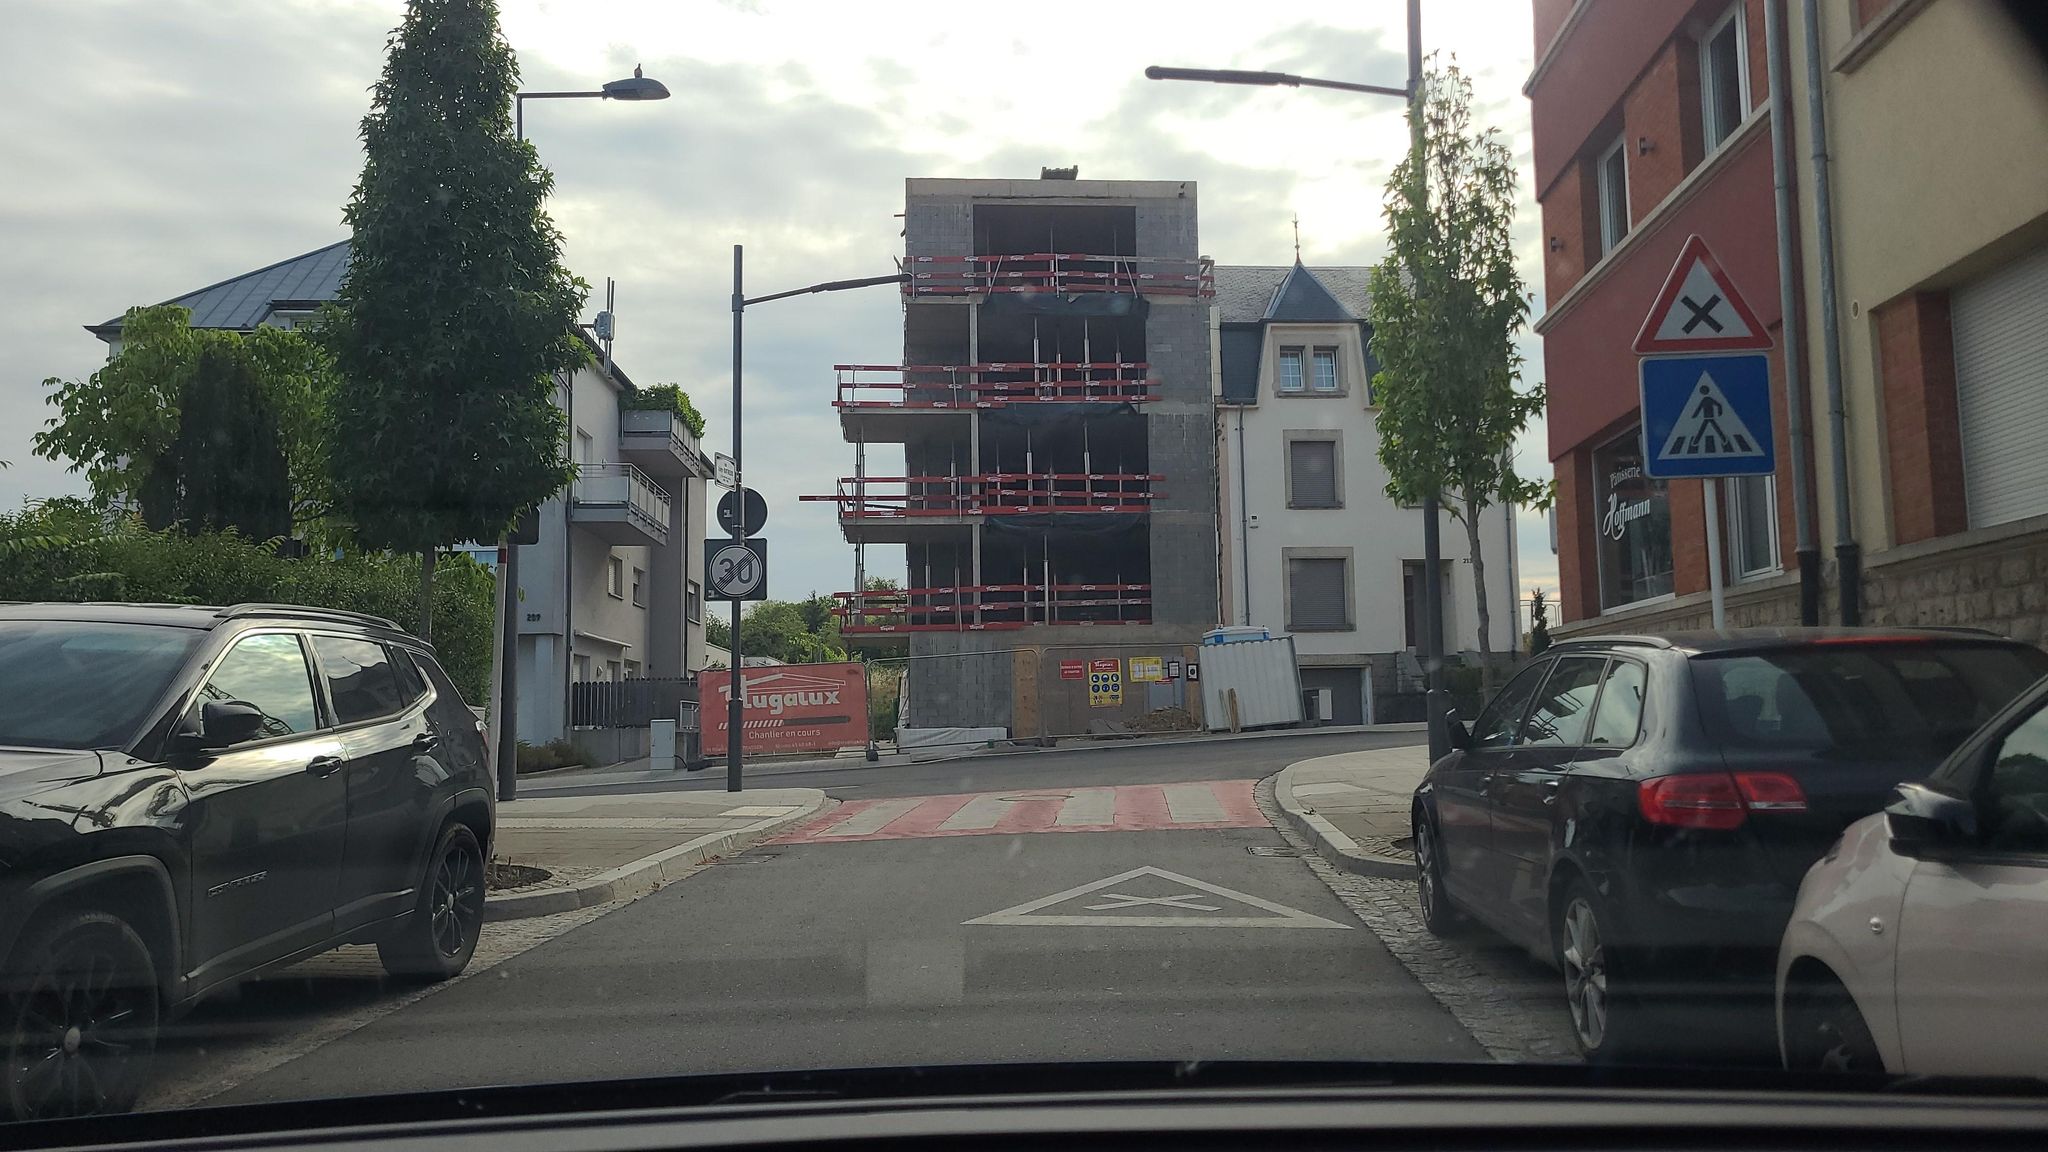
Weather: cloudy
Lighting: day
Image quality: good
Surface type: driving surface
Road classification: residential
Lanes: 2
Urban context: urban centre
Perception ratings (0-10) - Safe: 5.29, Lively: 4.56, Beautiful: 6.36, Boring: 4.41, Depressing: 5.63, Wealthy: 2.55